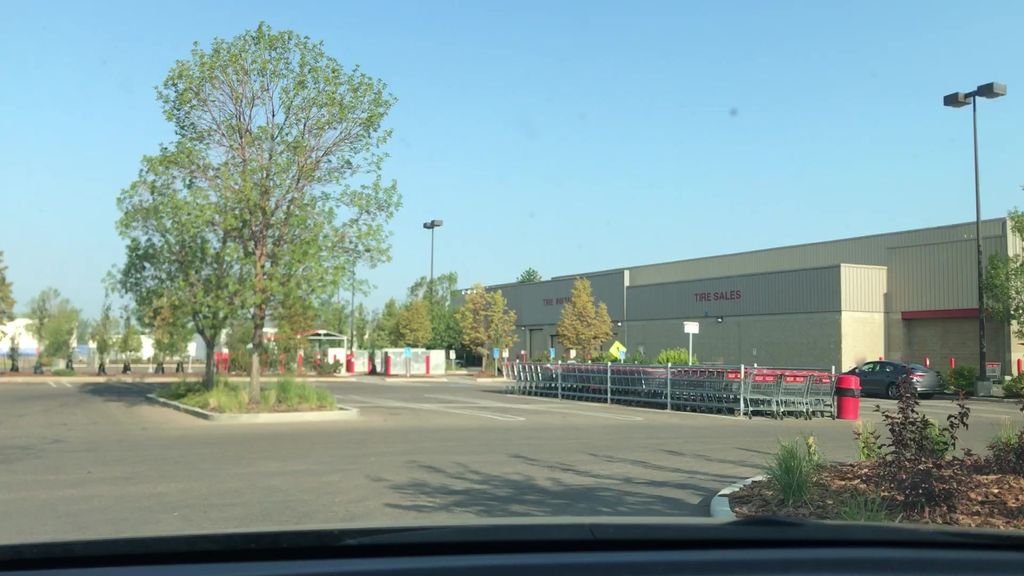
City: edmonton